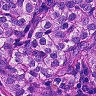
Metastatic tissue present: yes